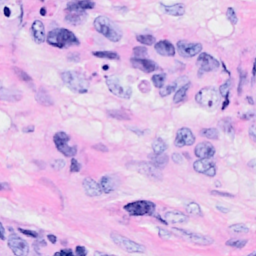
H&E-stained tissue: Breast